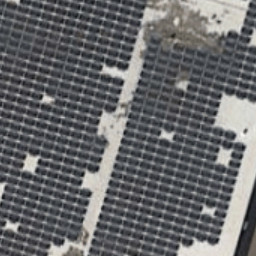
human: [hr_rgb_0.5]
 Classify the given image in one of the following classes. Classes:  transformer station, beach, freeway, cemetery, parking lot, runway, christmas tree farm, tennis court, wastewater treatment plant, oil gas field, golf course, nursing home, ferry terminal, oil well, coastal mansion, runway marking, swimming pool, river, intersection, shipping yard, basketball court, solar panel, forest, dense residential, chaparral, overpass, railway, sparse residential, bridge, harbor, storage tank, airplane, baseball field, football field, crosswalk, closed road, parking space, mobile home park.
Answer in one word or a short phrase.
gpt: solar panel